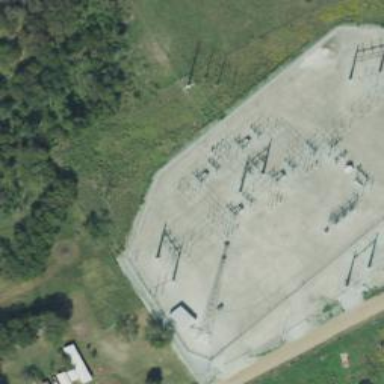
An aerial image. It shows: Switch for power supply.